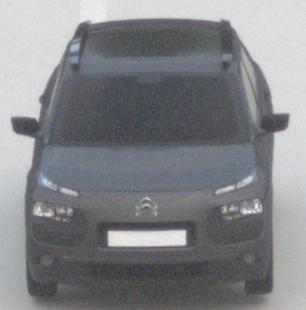
Make: Citroen
Model: C4 Cactus PureTech 75
Detailed model: C4 Cactus
Model produced from: 2014/09
Model produced until: 2015/03
Doors: 5
Color: gray
Road condition: dry road
Daytime: morning or afternoon
Contrast: low contrast